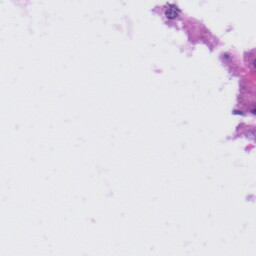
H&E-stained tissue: Liver